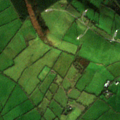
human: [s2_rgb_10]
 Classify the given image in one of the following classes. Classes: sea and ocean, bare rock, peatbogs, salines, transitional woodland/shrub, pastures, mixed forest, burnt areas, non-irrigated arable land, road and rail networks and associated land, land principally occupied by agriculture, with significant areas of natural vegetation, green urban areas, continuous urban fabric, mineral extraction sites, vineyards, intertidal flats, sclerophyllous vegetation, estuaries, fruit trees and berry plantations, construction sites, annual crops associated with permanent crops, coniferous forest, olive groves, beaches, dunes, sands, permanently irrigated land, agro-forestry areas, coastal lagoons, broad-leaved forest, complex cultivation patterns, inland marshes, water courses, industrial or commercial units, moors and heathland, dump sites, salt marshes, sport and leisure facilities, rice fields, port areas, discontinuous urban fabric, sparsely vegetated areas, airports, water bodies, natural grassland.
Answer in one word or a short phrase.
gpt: pastures, coniferous forest